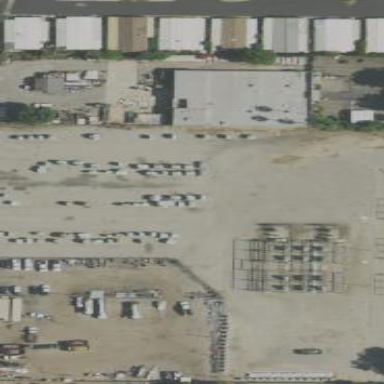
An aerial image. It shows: Distribution-level power substation.